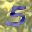
Label: 5